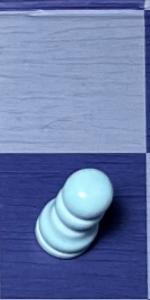
Label: Pawn_White